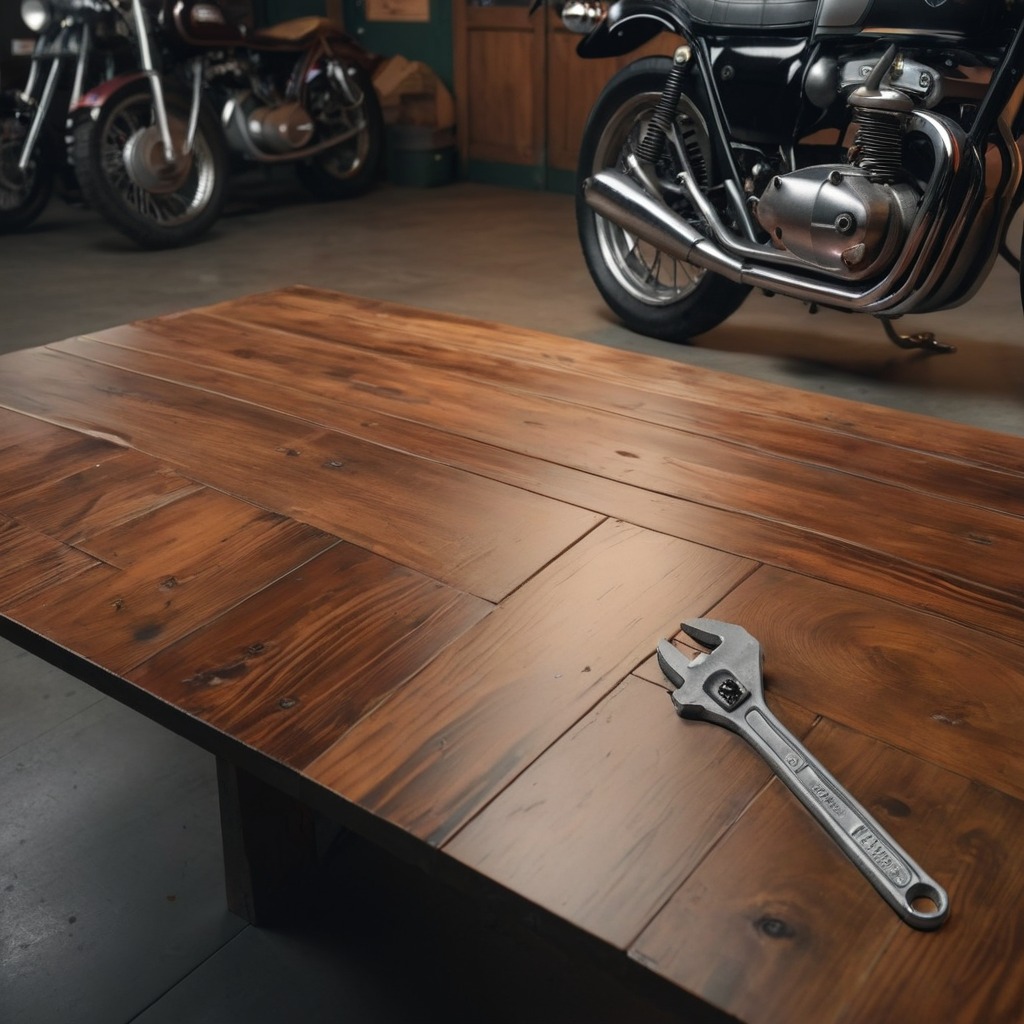
An wrench lies on the wooden table in the garage.